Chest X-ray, AP view. Patient: 78 years old, sex M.
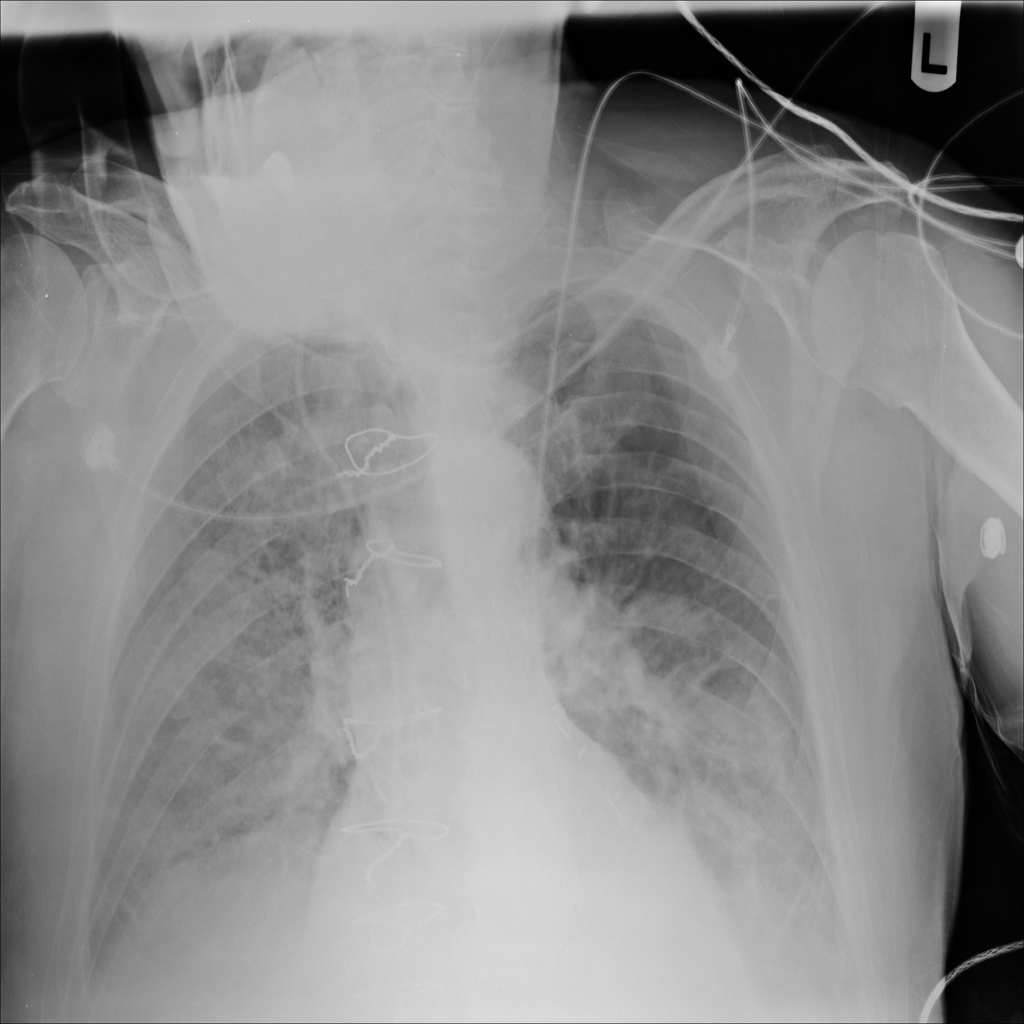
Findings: Infiltration